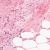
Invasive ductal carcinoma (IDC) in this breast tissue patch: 0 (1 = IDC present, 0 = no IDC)